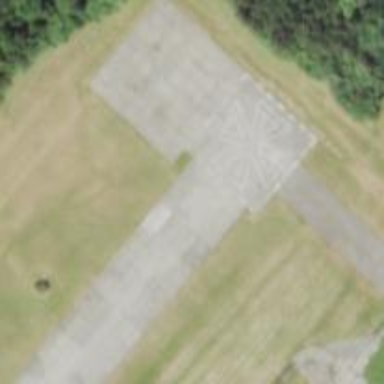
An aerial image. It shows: Image showing helipad at airport.